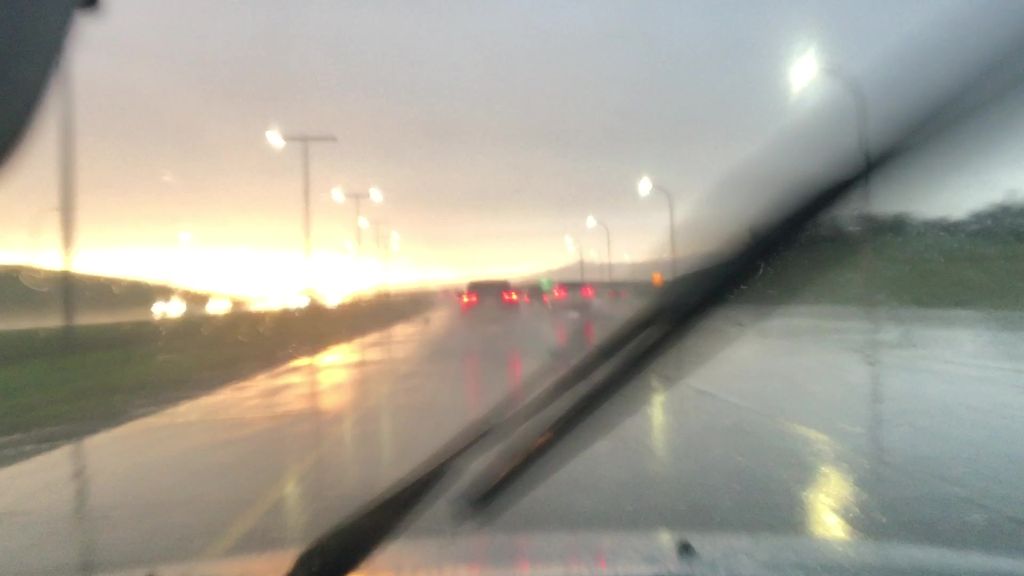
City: edmonton